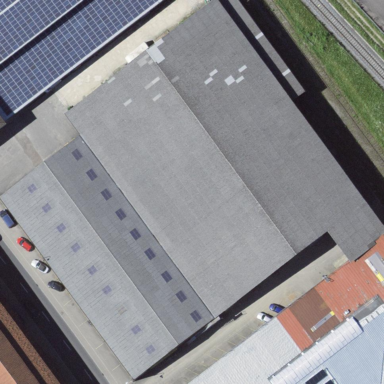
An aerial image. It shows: Warehouse.